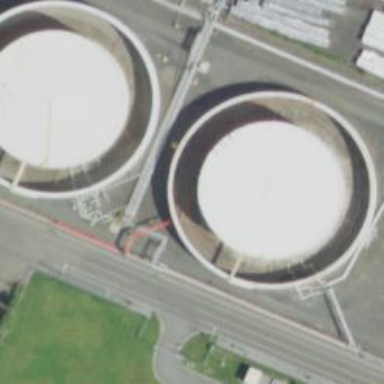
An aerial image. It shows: Storage tank created as man-made structure.